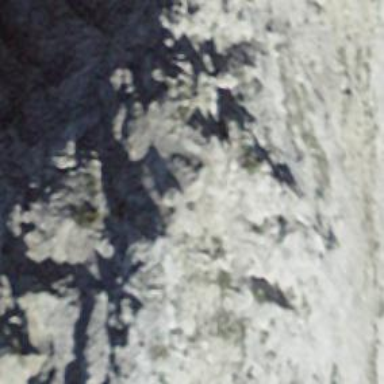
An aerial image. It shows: Arete in nature.